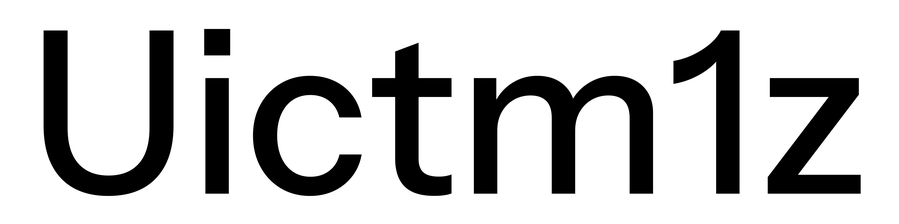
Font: InstrumentSans_Medium